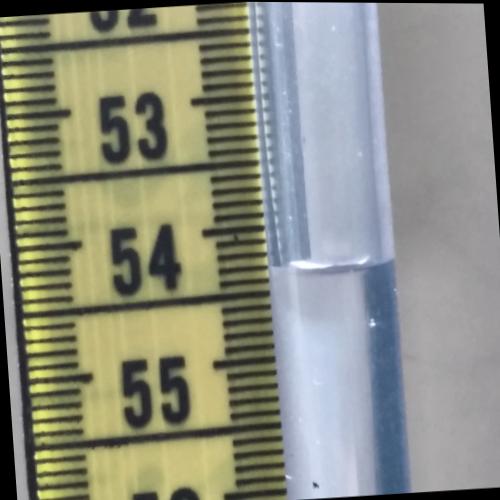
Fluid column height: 54.3 cm